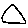
Label: triangle